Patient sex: F
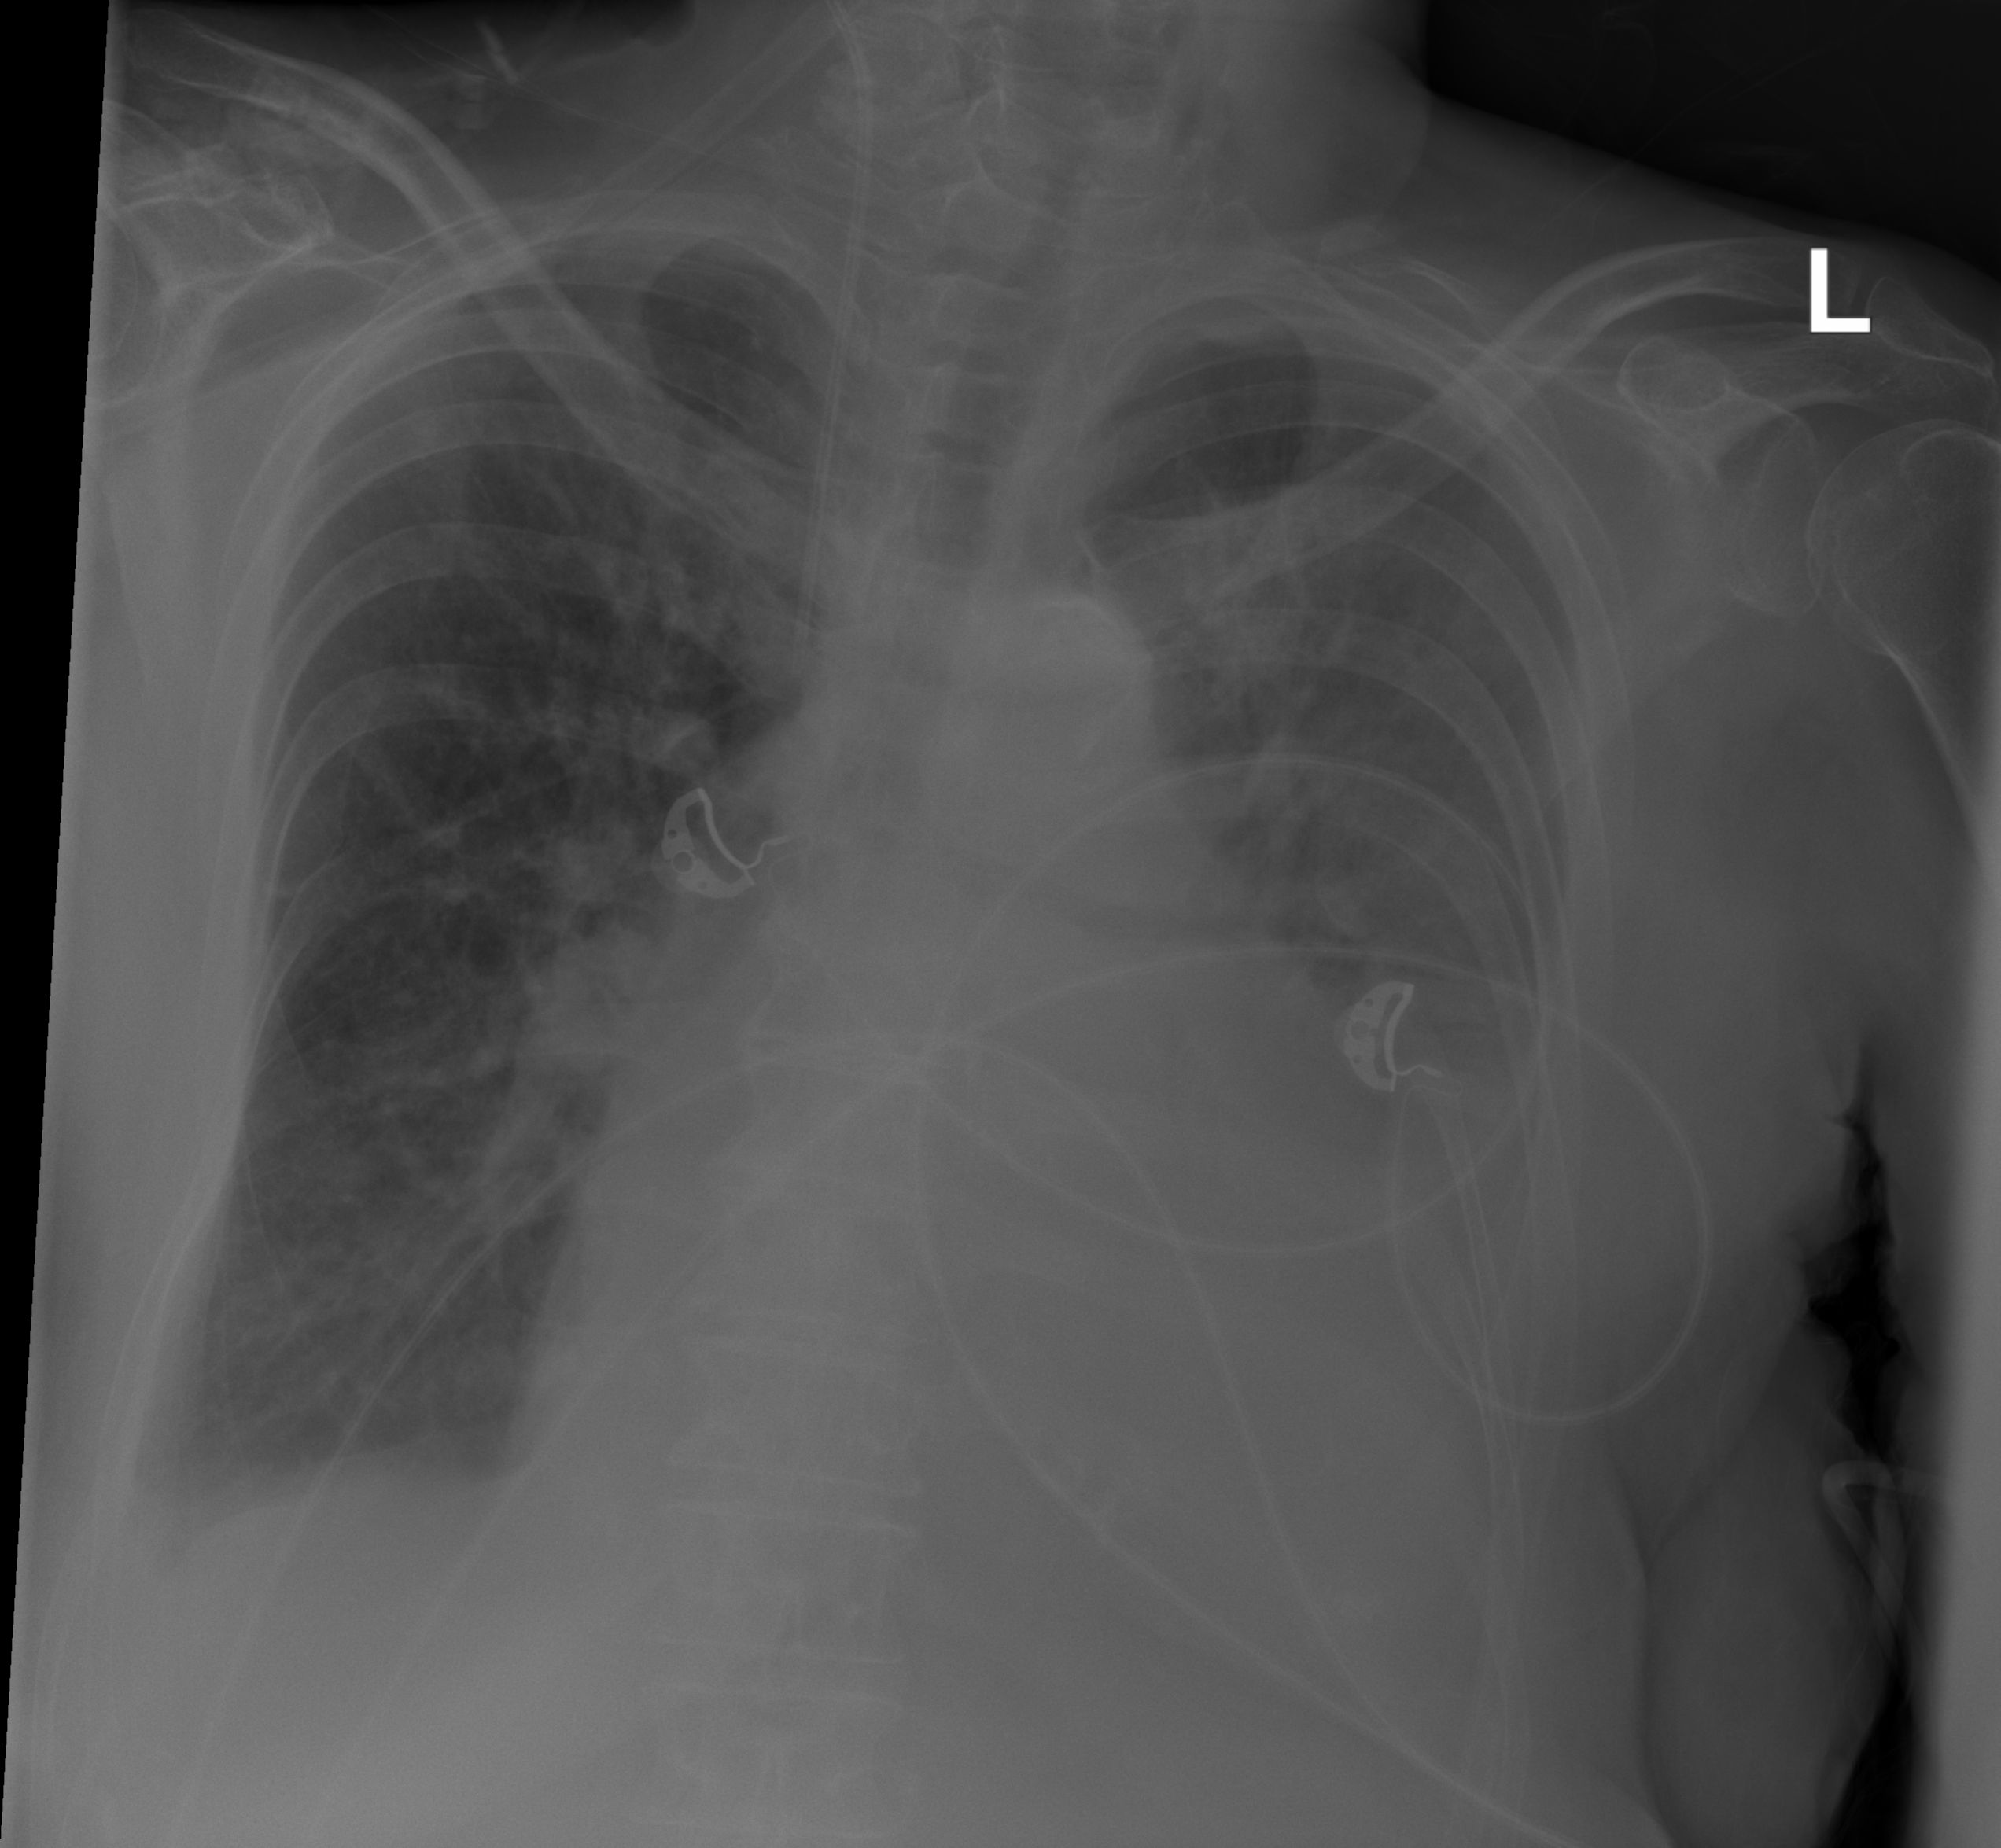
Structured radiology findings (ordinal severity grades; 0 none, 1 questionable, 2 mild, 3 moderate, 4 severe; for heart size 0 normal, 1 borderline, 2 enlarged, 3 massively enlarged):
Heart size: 2
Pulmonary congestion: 2
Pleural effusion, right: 2
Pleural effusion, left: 3
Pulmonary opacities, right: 2
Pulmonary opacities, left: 0
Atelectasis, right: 2
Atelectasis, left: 2